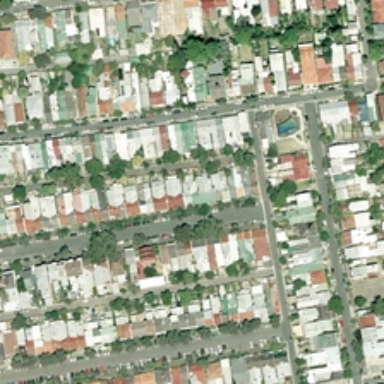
These dense houses form a residential area .